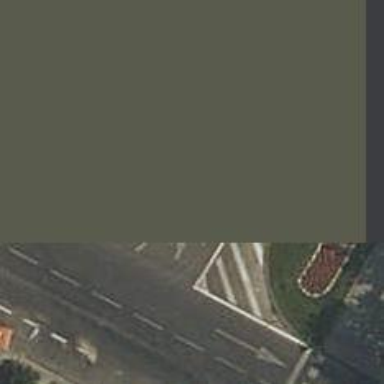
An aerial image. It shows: Road with traffic signals.